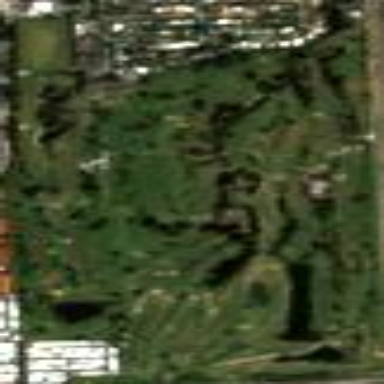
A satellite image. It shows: Golf course surrounded by greenery.